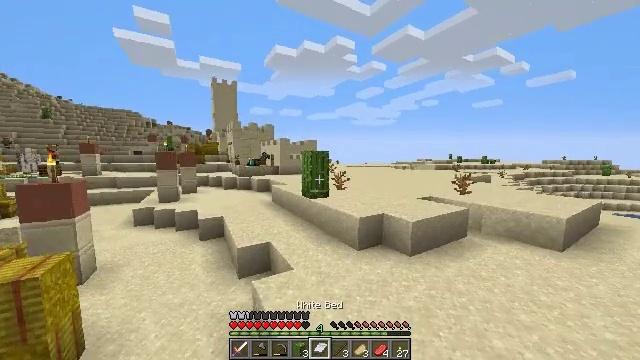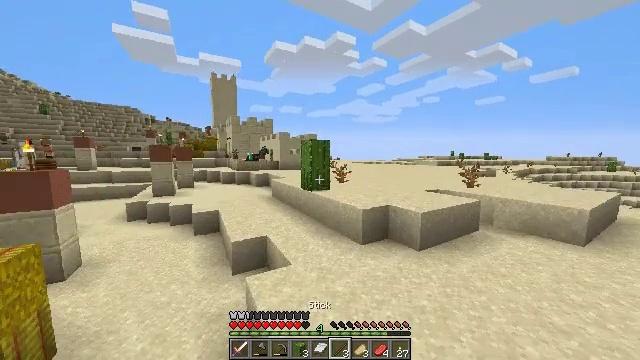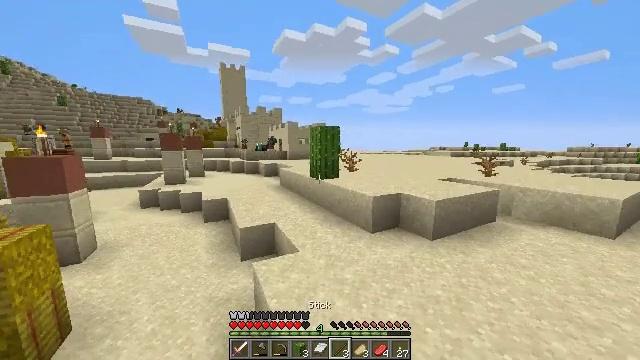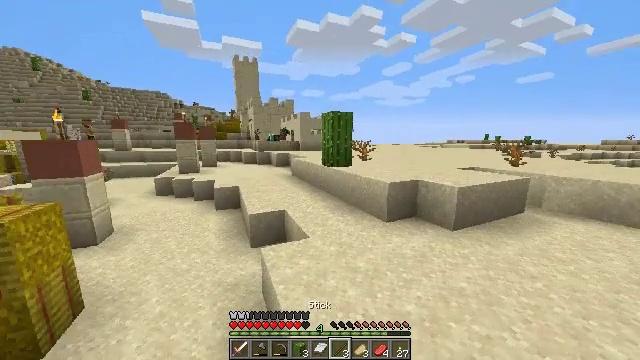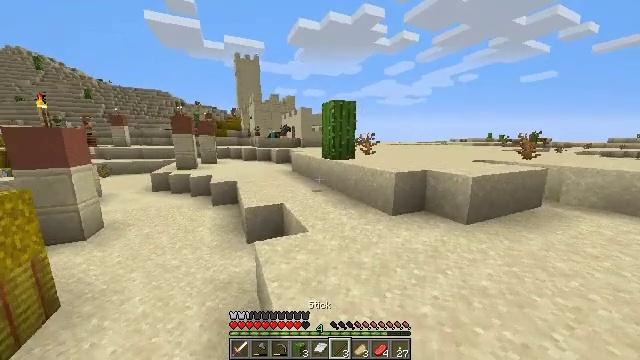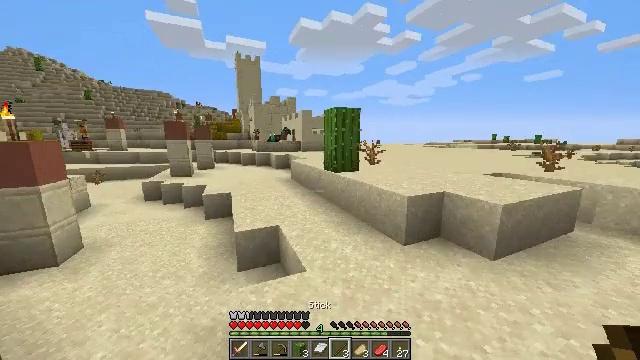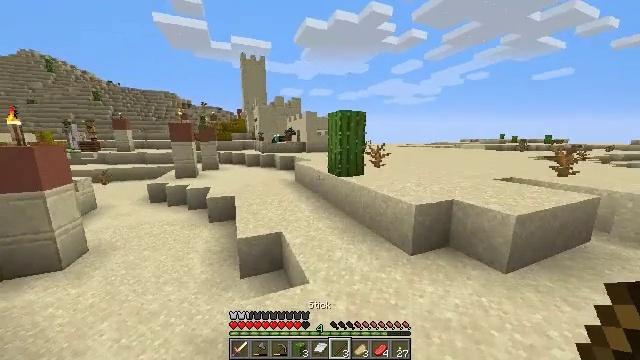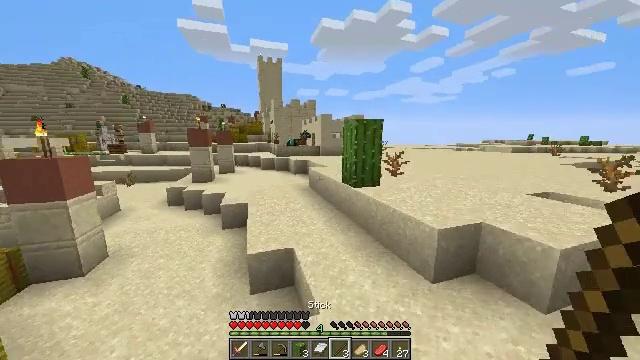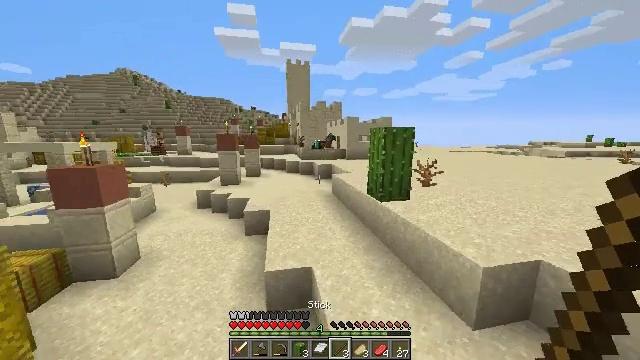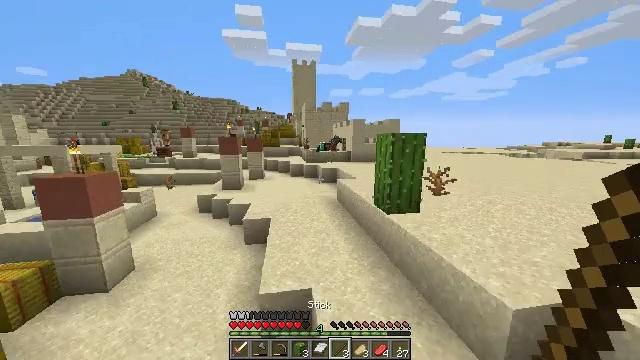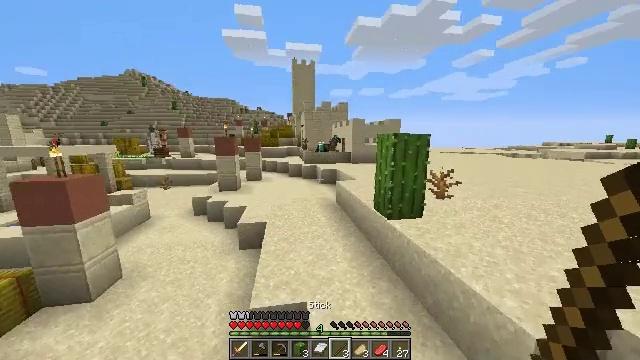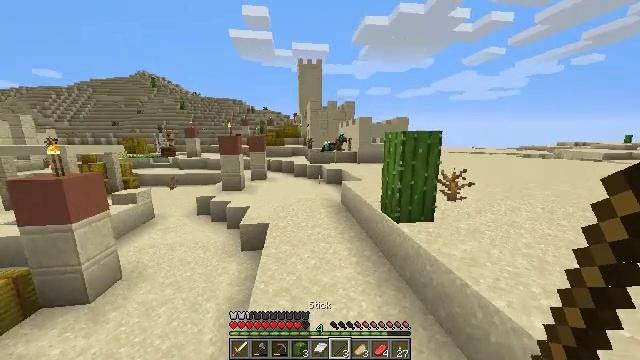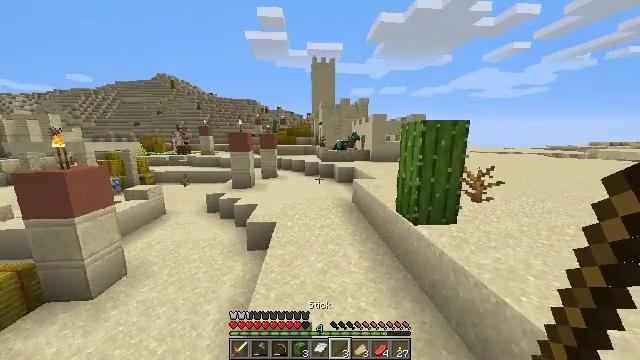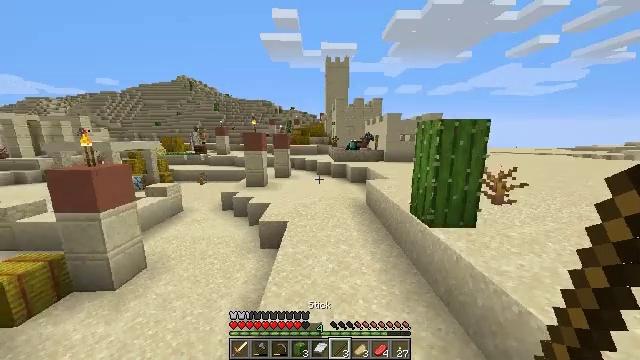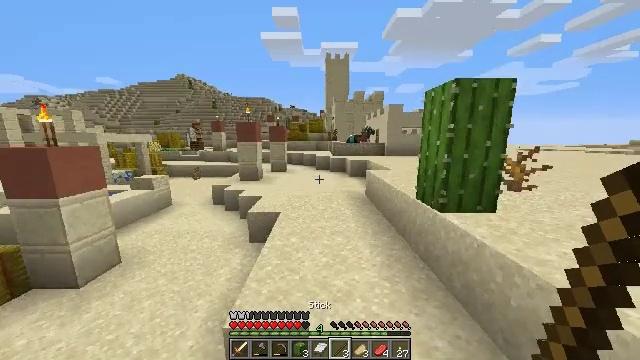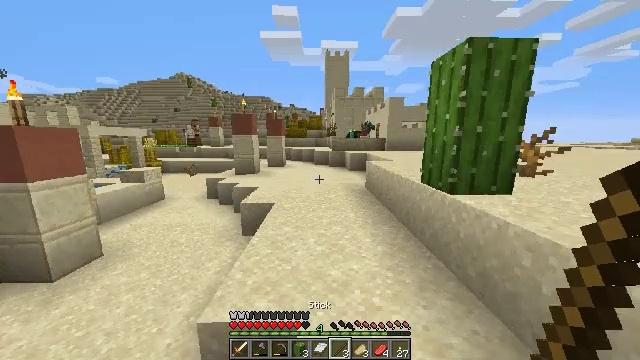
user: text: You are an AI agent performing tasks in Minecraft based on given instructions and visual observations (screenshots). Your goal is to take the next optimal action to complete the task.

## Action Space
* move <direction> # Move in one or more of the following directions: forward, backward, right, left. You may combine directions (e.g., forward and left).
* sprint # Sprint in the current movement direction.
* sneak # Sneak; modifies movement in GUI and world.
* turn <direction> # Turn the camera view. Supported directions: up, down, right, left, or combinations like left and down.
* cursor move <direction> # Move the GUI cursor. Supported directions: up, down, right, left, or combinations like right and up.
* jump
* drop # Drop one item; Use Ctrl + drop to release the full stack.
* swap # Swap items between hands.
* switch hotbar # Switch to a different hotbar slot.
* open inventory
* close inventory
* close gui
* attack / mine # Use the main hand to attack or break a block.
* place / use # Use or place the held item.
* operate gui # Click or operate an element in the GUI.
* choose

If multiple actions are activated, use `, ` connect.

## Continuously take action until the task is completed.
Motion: motion action
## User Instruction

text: Gather cut sandstone from the structure.
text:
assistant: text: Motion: move forward, sprint, jump
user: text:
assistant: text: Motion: move forward, sprint, turn left and down, jump
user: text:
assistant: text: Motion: move forward, sprint, turn left and down, jump
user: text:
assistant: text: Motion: move forward, sprint, jump
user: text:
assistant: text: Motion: move forward, sprint, jump
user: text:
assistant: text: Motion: move forward, sprint, turn left, jump
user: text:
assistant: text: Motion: move forward, sprint, turn left, jump
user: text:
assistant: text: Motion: move forward, sprint, turn left, jump
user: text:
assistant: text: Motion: move forward, sprint, turn left, jump
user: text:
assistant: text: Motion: move forward, sprint, jump
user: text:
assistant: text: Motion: move forward, sprint, turn left, jump
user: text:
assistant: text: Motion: move forward, sprint, turn left, jump
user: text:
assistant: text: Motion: move forward, sprint, turn left, jump
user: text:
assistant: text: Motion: move forward, sprint, jump
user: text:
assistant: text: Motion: move forward, sprint, jump
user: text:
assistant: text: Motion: move forward, sprint, jump
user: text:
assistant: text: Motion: move forward, sprint, jump
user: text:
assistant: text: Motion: move forward, sprint, jump
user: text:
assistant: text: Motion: move forward, sprint, jump
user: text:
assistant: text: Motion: move forward, sprint, jump
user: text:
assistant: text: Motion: move forward, sprint, turn up, jump
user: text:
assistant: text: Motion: move forward, sprint, turn up, jump
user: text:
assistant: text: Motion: move forward, sprint, jump
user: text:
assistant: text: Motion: move forward, sprint, jump
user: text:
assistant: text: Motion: move forward, sprint, jump
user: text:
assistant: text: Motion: move forward, sprint, jump
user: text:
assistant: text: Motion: move forward, sprint, turn left, jump
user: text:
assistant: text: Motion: move forward, sprint, turn left, jump
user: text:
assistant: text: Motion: move forward, sprint, jump
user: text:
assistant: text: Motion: move forward, sprint, jump